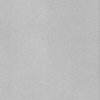
Label: dusty